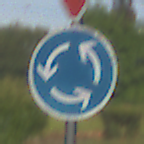
Verkehrszeichen: Kreisverkehr
Zusatzzeichen oben: VorfahrtGewaehren
Umgebung: Outdoor, Suburban
Tageszeit: SunriseSunset
Wetter: PartlyCloudy
Licht: Natural
Jahreszeit: NotSpecified
Kontrast: HighContrast